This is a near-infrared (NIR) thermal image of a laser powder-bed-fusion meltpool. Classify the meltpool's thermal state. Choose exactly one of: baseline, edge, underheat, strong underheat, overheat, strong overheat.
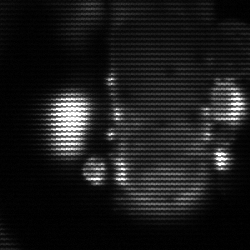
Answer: strong underheat